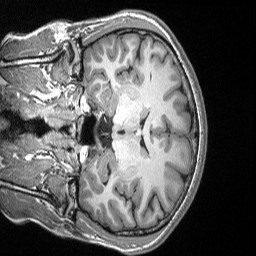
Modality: T1w
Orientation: coronal
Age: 28
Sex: male